Question: I have placed an image and text over the div with background as below

The CSS done for this is as below
'''
#image_container {
background: url('images/1.jpg') no-repeat;
max-width:100%;
height:auto;
text-align: center;
padding: 30px;
margin: 10px;
box-sizing: border-box;
}
.main_image {
height: 220px;
margin:-5px;
}
.text {
padding: 5px;
}
.ltext {
margin-top: -5px;
}
'''
and HTML markup is as below
'''
<a href="blog/<link to post>" style="color:inherit">
<div class="col-sm-4">
<div id="image_container" class="">
<img src="images/blog/1.jpg"
class="main_image" alt=""/>
<div class="text">
<img src="images/dot.png" class="col-sm-12 col-xs-12 col-md-12
col-lg-12" alt="divider" style="max-width:100%"/>
Mouting Memories
<p class="ltext">
<?php echo date('l', $time).', '.date('F', $time).' ' ?><?php echo
date('d', $time).', '.date('Y', $time);?>
</p>
</div>
</div>
</div>
</a>
'''
But with above approach the inside image and text is not getting displayed properly on screen size chnage.It is getting displayed as <URL>
Please help.
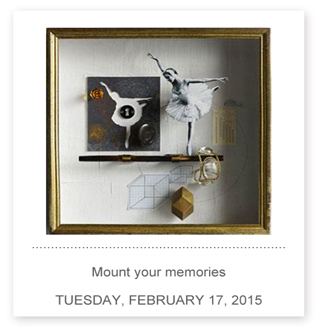
Answer: '''
#image_container {
background: url('blogpost_bg.jpg') no-repeat;
max-width:100%;
height:auto;
text-align: center;
padding: 30px;
margin: 10px;
box-sizing: border-box;
background-size:100% 100%;
}
.main_image {
height: 220px;
margin:-5px;
}
.text {
padding: 5px;
}
.ltext {
margin-top: -5px;
}
'''
Add 'background-size:100% 100%;' to your CSS for the '#image_container'
Your HTML and PHP
'''
<a href="blog/<link to post>" style="color:inherit">
<div class="col-sm-4">
<div id="image_container" class="">
<img src="images/blog/1.jpg"
class="main_image" alt=""/>
<div class="text">
<img src="images/dot.png" class="col-sm-12 col-xs-12 col-md-12
col-lg-12" alt="divider" style="max-width:100%"/><br>
Mouting Memories
<p class="ltext">
<?php echo date('l', $time).', '.date('F', $time).' ' ?><?php echo
date('d', $time).', '.date('Y', $time);?>
</p>
</div>
</div>
</div>
</a>
'''
Add a '<br>' after the image ('') so the test is forced to the next line even if it has enough space to fit on the same line as the image
Also your PHP isnt very good.
It should rather be
'''
<?php echo date('l, F d, Y', $time);?>
'''
That's the quick way to do it. The better way to do it is to use CSS for the background instead of that image you have used because that image stretches and pixelates. See below for better CSS using -webkit-box-shadow,-moz-box-shadow and box-shadow instead of a background image.
'''
#image_container {
-webkit-box-shadow: 2px 2px 17px 5px rgba(0,0,0,0.37);
-moz-box-shadow: 2px 2px 17px 5px rgba(0,0,0,0.37);
box-shadow: 2px 2px 17px 5px rgba(0,0,0,0.37);
max-width:100%;
height:auto;
text-align: center;
padding: 30px;
margin: 10px;
box-sizing: border-box;
}
'''
Looks cleaner with that CSS